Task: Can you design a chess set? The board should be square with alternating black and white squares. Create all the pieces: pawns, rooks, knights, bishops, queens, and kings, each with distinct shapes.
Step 4716:
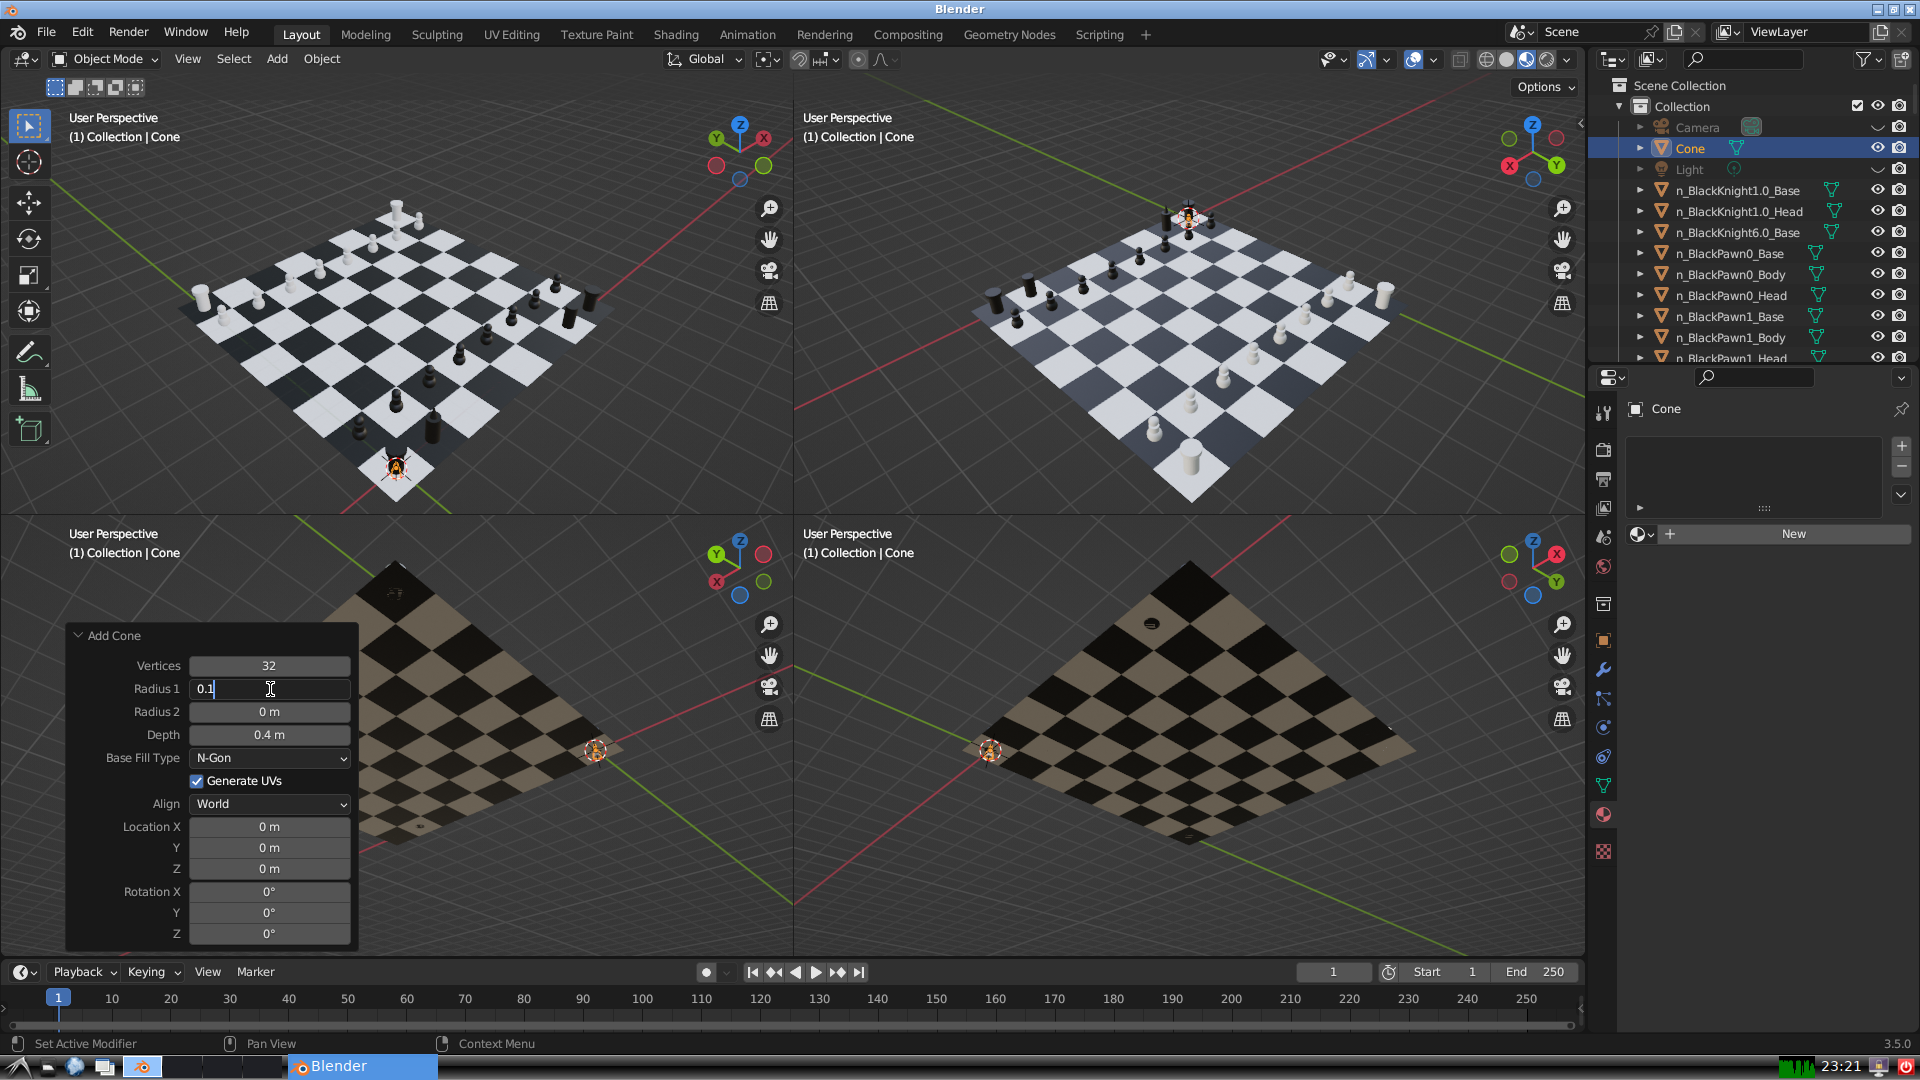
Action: {"key_press": ['Return']}